Field crop: maize
Growth stage: 2
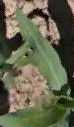
Species: maize